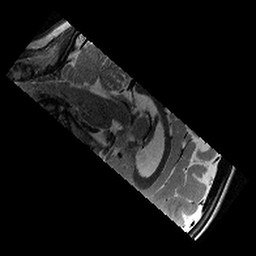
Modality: T2w
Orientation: sagittal
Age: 11
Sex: female
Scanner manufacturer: siemens
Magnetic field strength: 3 T
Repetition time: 9.23 s
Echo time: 0.067 s